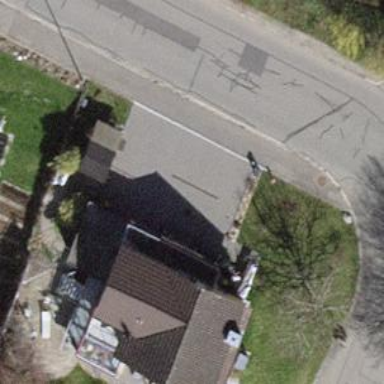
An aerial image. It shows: House with tiled roof.